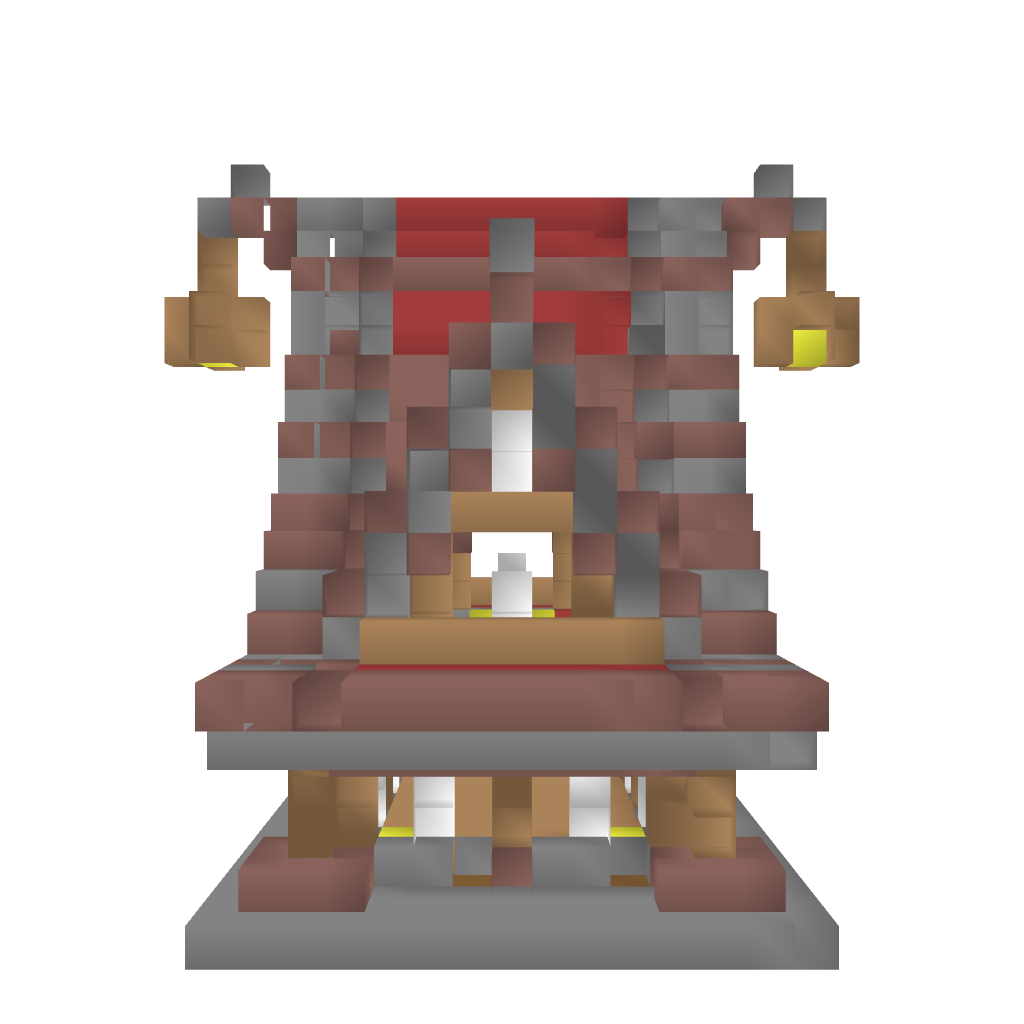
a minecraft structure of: EuroAsian Style home high quality